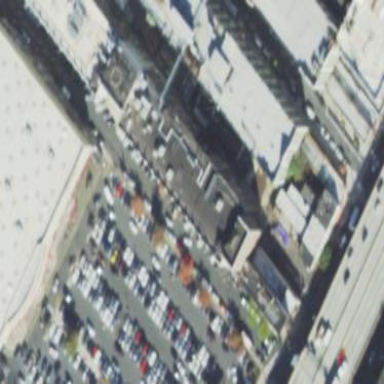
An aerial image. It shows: Diagonal street-side parking available in the area.